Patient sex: M
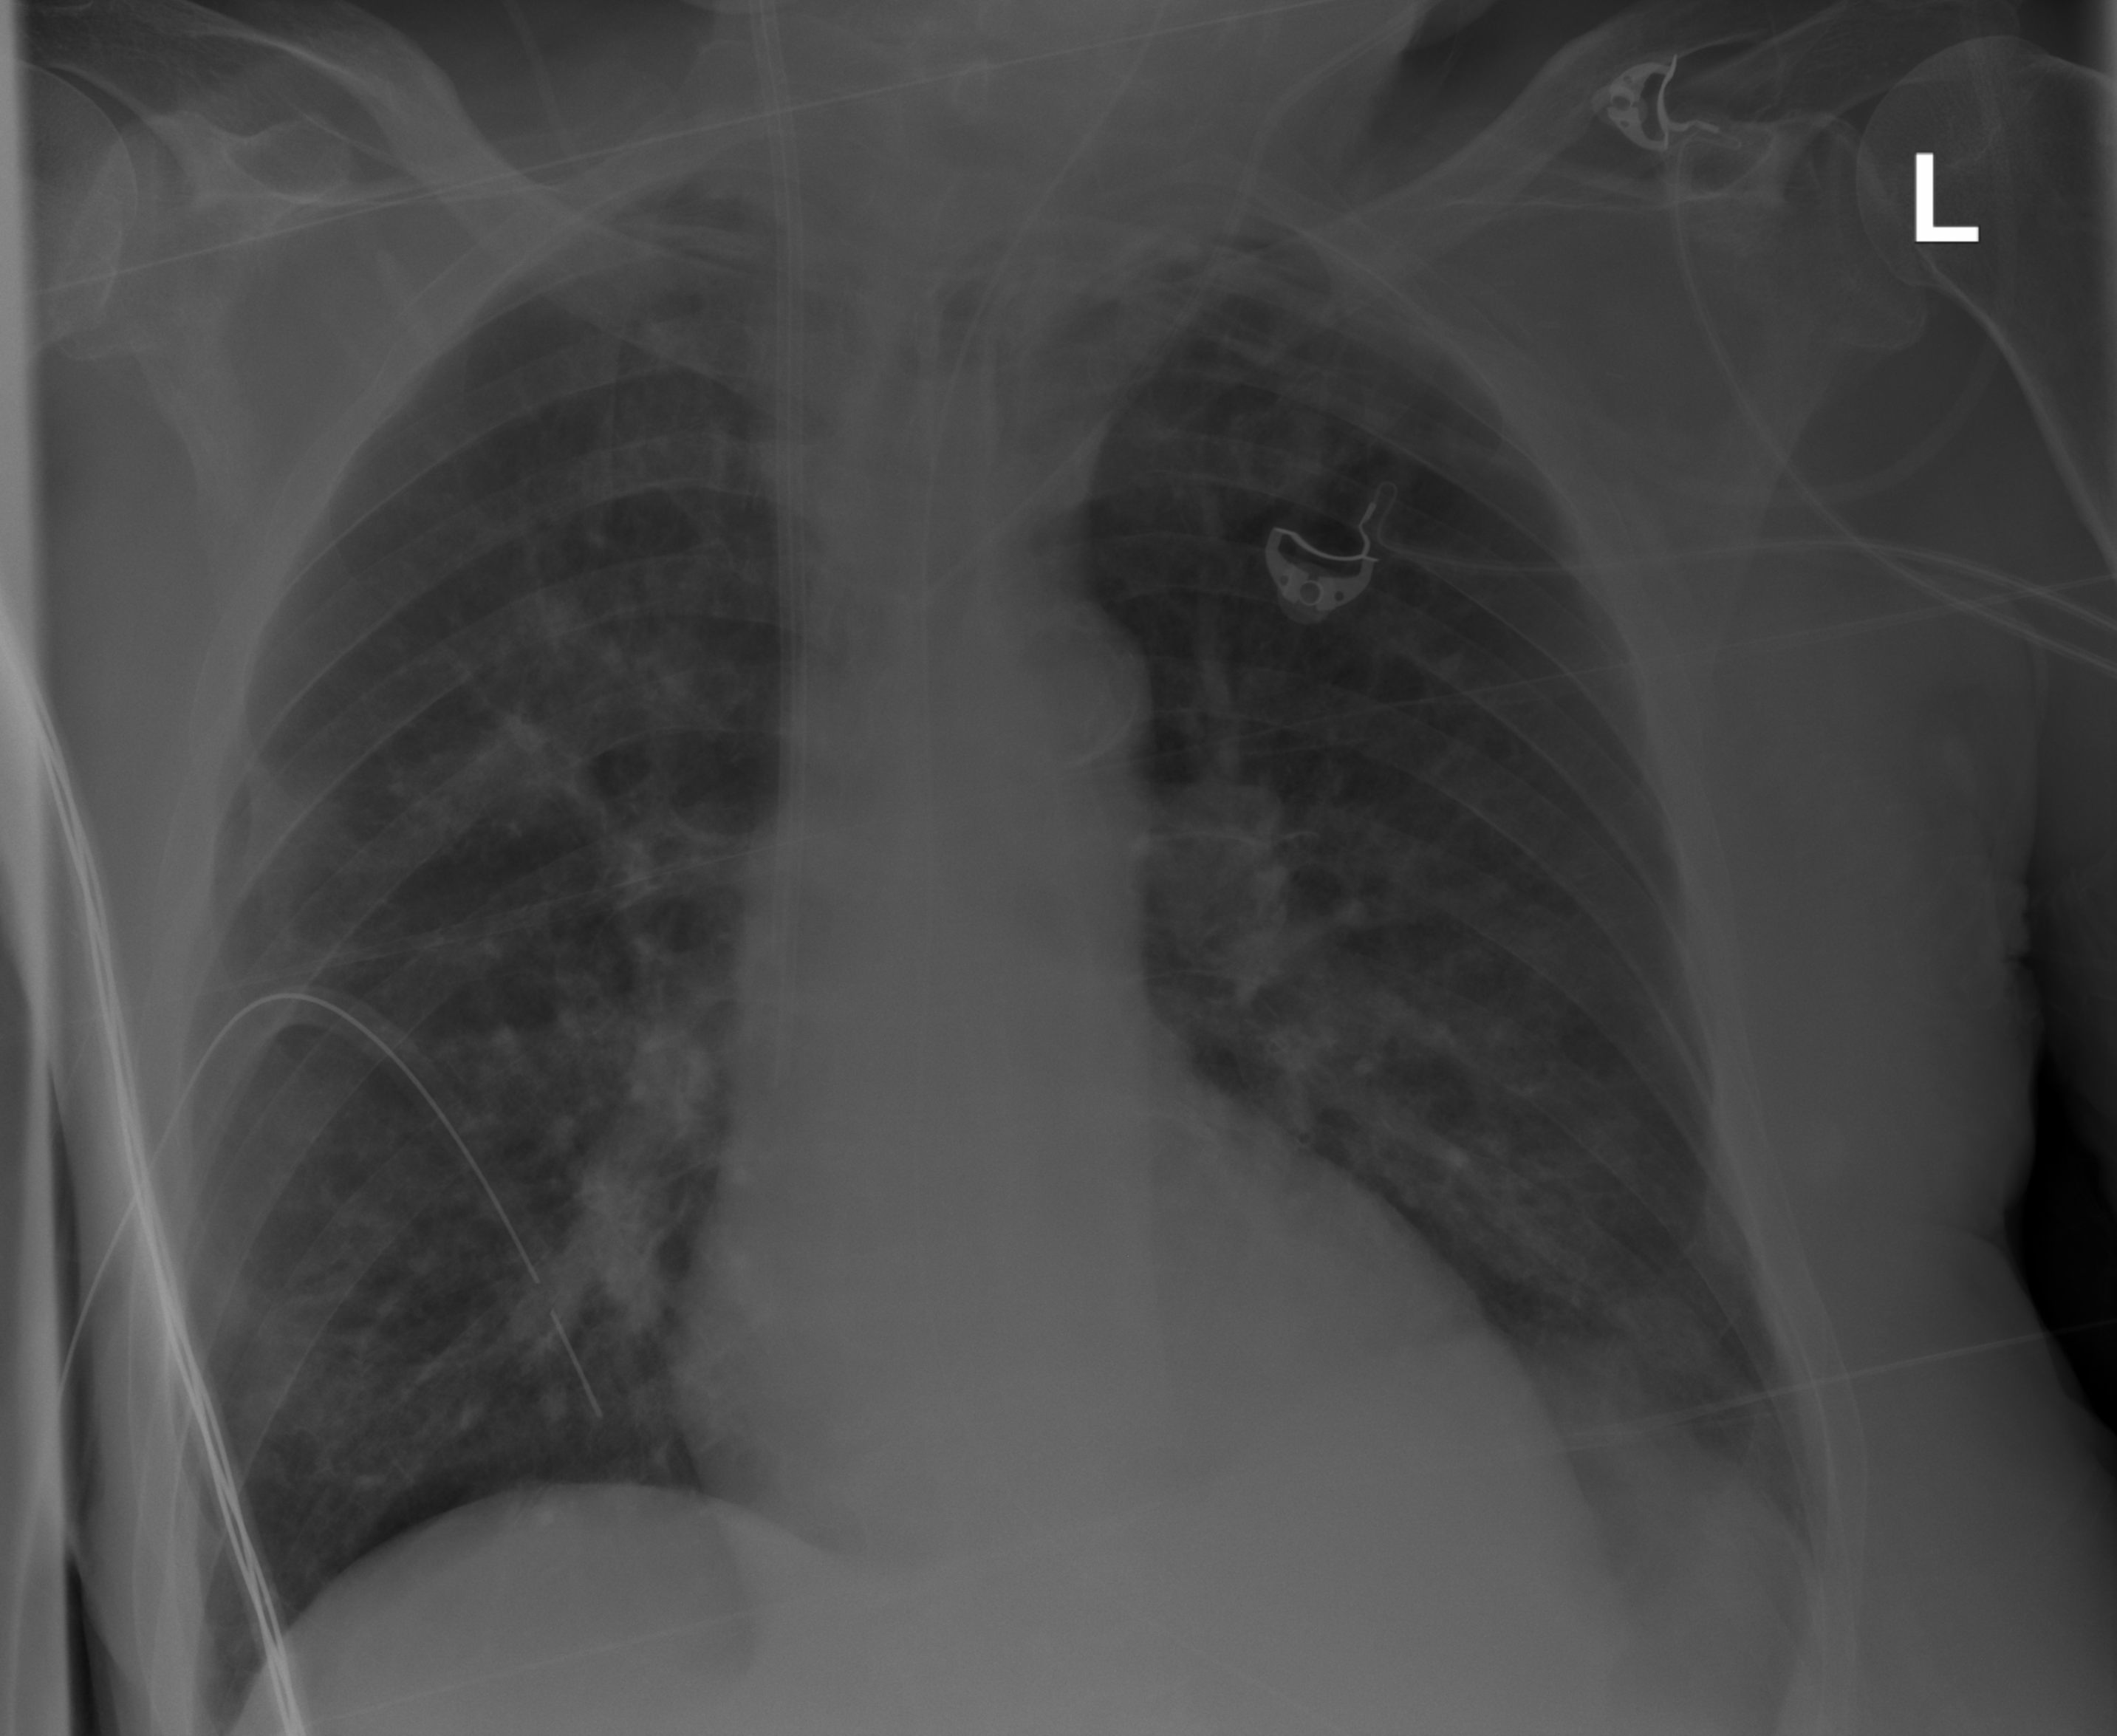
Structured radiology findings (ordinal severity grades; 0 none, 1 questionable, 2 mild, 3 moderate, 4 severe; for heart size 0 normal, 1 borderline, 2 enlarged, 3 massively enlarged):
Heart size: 0
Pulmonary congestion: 2
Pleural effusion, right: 0
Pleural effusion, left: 2
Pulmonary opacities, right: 2
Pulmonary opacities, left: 2
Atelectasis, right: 0
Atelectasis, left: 0